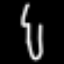
Label: fork